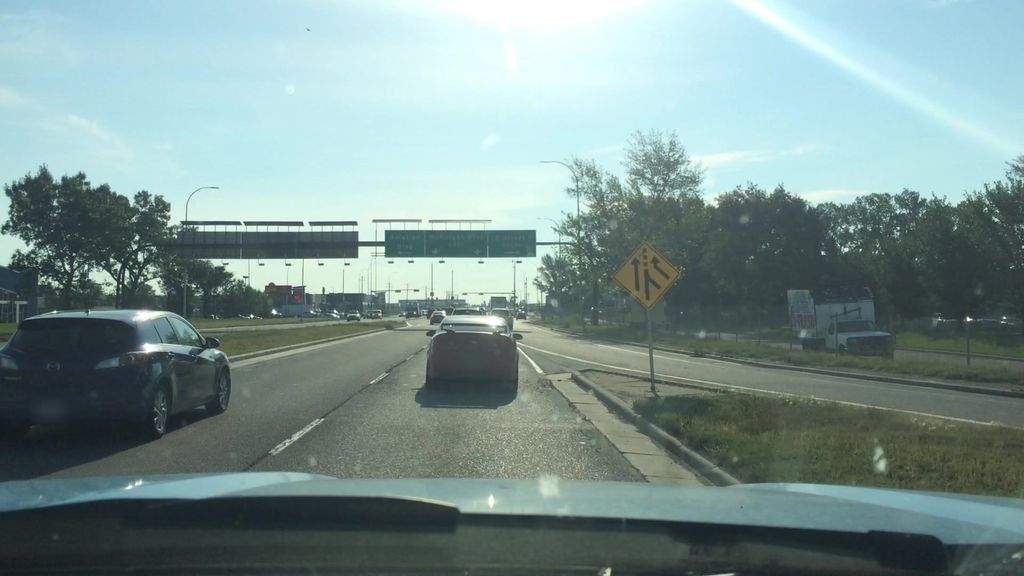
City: calgary